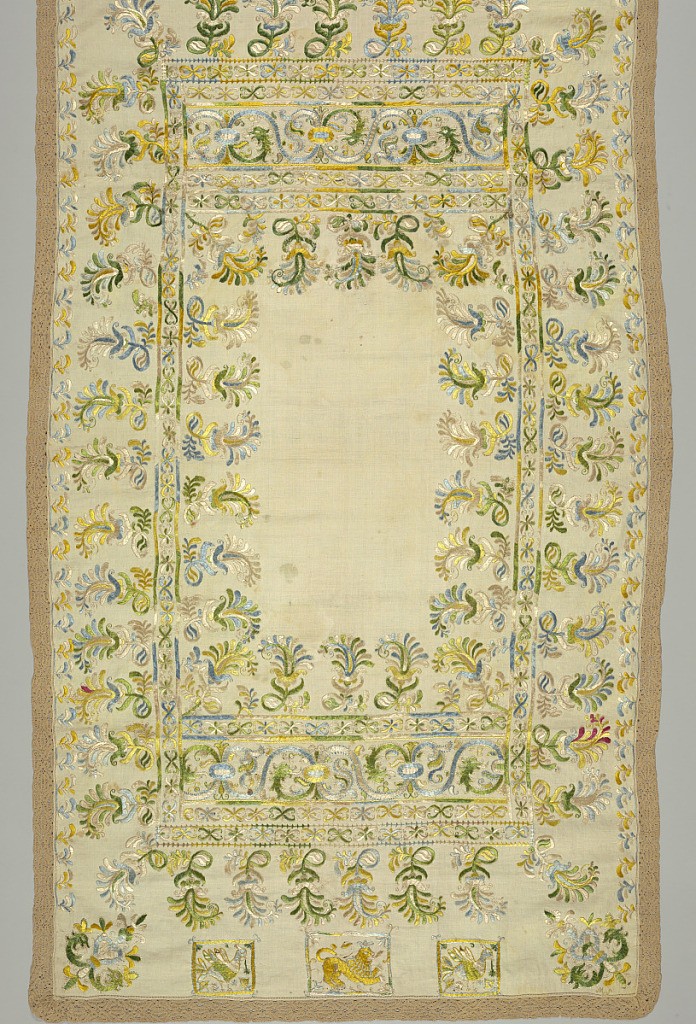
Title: Table cover
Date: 18th century
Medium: linen, silk Technique: embroidered in satin and chain stitch
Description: Cream-colored linen table cover, with wide border designs worked in polychrome silks of pale green, yellow, pale rose, light blue, dark blue and dark green. Edged with border of dark green needle lace. Design made up of detached motifs of a leaf or feather pattern, much used in Spanish embroidery; at ends on inner border of curving vines enclosing birds holding flower in beak, and crowned lion. Stitches, largely satin stitch; bodies of animals outlined in contrasting colors in chain stitch. Soft floss silk used.